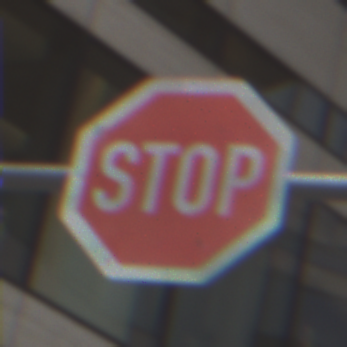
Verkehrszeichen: Stop
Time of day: Midday
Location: Outdoor (Urban)
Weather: Overcast
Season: NotSpecified
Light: Natural